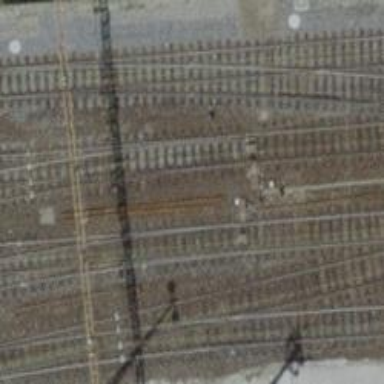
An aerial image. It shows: Railway switch.